Field crop: maize
Growth stage: 2
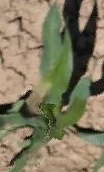
Species: maize